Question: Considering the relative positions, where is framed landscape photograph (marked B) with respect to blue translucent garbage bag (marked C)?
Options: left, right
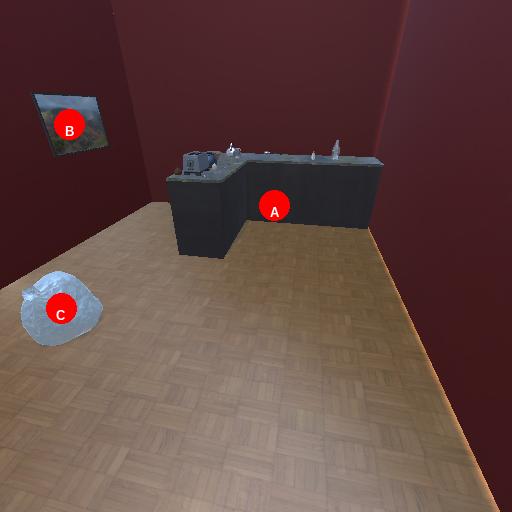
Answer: left